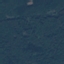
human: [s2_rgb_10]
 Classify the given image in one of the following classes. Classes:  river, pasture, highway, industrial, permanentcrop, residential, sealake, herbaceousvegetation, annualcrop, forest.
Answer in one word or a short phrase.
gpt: Forest